Question: I want to be able to detect the smartcard reader and then detect if the smartcard has been inserted to the smartcard reader or not. When running the code below I get the error Debug Assertion failed.
'''
#include <stdio.h>
#include <winscard.h>
#include <tchar.h>
#pragma comment(lib, "winscard.lib")
HRESULT __cdecl main()
{
HRESULT hr = S_OK;
LPTSTR szReaders, szRdr;
DWORD cchReaders = SCARD_AUTOALLOCATE;
DWORD dwI, dwRdrCount;
SCARD_READERSTATE rgscState[MAXIMUM_SMARTCARD_READERS];
TCHAR szCard[MAX_PATH];
SCARDCONTEXT hSC;
LONG lReturn;
// Establish the card to watch for.
// Multiple cards can be looked for, but
// this sample looks for only one card.
_tcscat_s ( szCard, MAX_PATH * sizeof(TCHAR), TEXT("GemSAFE"));
szCard[lstrlen(szCard) + 1] = 0; // Double trailing zero.
// Establish a context.
lReturn = SCardEstablishContext(SCARD_SCOPE_USER,
NULL,
NULL,
&hSC );
if ( SCARD_S_SUCCESS != lReturn )
{
printf("Failed SCardEstablishContext
");
exit(1);
}
// Determine which readers are available.
lReturn = SCardListReaders(hSC,
NULL,
(LPTSTR)&szReaders,
&cchReaders );
if ( SCARD_S_SUCCESS != lReturn )
{
printf("Failed SCardListReaders
");
exit(1);
}
// Place the readers into the state array.
szRdr = szReaders;
for ( dwI = 0; dwI < MAXIMUM_SMARTCARD_READERS; dwI++ )
{
if ( 0 == *szRdr )
break;
rgscState[dwI].szReader = szRdr;
rgscState[dwI].dwCurrentState = SCARD_STATE_UNAWARE;
szRdr += lstrlen(szRdr) + 1;
}
dwRdrCount = dwI;
// If any readers are available, proceed.
if ( 0 != dwRdrCount )
{
for (;;)
{
// Look for the card.
lReturn = SCardLocateCards(hSC,
szCard,
rgscState,
dwRdrCount );
if ( SCARD_S_SUCCESS != lReturn )
{
printf("Failed SCardLocateCards
");
exit(1);
}
// Look through the array of readers.
for ( dwI=0; dwI < dwRdrCount; dwI++)
{
if ( 0 != ( SCARD_STATE_ATRMATCH &
rgscState[dwI].dwEventState))
{
_tprintf( TEXT("Card '%s' found in reader '%s'.
"),
szCard,
rgscState[dwI].szReader );
SCardFreeMemory( hSC,
szReaders );
return 0; // Context will be release automatically.
}
// Update the state.
rgscState[dwI].dwCurrentState = rgscState[dwI].dwEventState;
}
// Card not found yet; wait until there is a change.
lReturn = SCardGetStatusChange(hSC,
INFINITE, // infinite wait
rgscState,
dwRdrCount );
if ( SCARD_S_SUCCESS != lReturn )
{
printf("Failed SCardGetStatusChange
");
exit(1);
}
} // for (;;)
}
else
printf("No readers available
");
// Release the context.
lReturn = SCardReleaseContext(hSC);
if ( SCARD_S_SUCCESS != lReturn )
{
printf("Failed SCardReleaseContext
");
exit(1);
}
SCardFreeMemory( hSC,
szReaders );
return hr;
}
'''
Error:

UPDATE:
I added
'''
memset(rgscState, 0, sizeof(SCARD_READERSTATE);
'''
to the code and it worked. But it doesnot still locate the smartcard inserted to the smartcard reader. When the card is detected the following code should be neglected but as it didnot find the inserted smartcard it runs the following code.
'''
if ( SCARD_S_SUCCESS != lReturn )
{
printf("Failed SCardLocateCards
");
exit(1);
}
'''
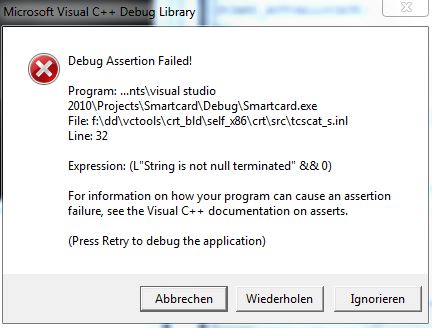
Answer: If anyone is interested , I added
'''
memset(rgscState, 0, sizeof(SCARD_READERSTATE);
'''
and I don't get the error anymore.